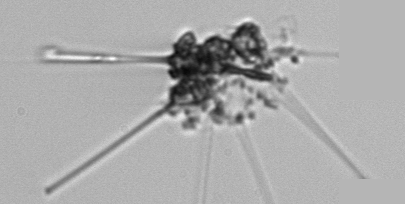
Label: Asterionellopsis_glacialis